This time-frequency spectrogram was computed from a bearing vibration snapshot; brighter regions carry more energy. Based on the visible evidence, which condition applies: normal, inner_race, outer_race, ball?
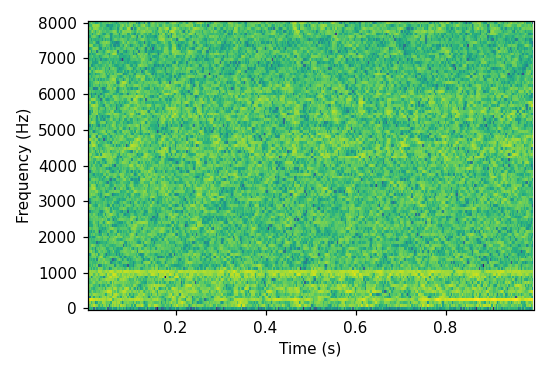
Answer: normal